Question: I'm using PHP to access the Wikipedia API. This is the URL I'm getting:
'http://en.wikipedia.org/w/api.php?action=query&prop=revisions|links&titles=google&rvprop=ids|timestamp|user|comment|content&rvlimit=1&format=xml'
The results are very strange:

I added 'header('Content-type:text/html; charset=utf-8');' at the top of the page, but that didn't seem to help. Is this a character encoding issue?
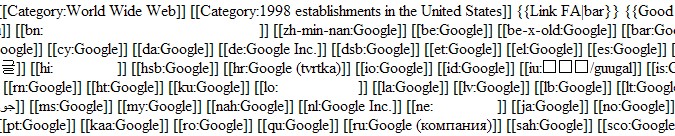
Answer: There's nothing wrong with your encoding (what you call the "unicode" for some reason) as I can see a few non-latin languages being displayed quite fine. You're just missing the fonts for the four languages you listed.